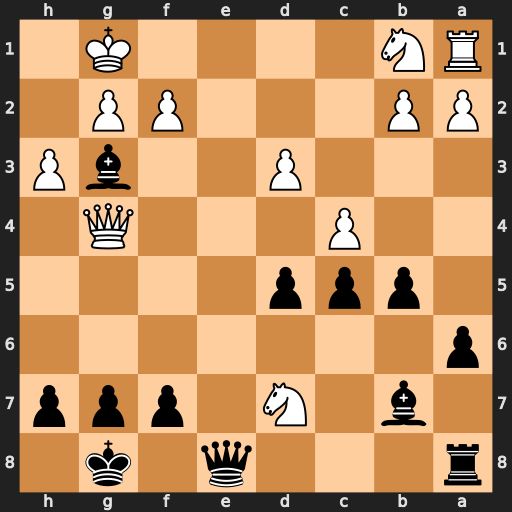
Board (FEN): r3q1k1/1b1N1ppp/p7/1ppp4/2P3Q1/3P2bP/PP3PP1/RN4K1
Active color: b
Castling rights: -
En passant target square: -
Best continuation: Qe1#